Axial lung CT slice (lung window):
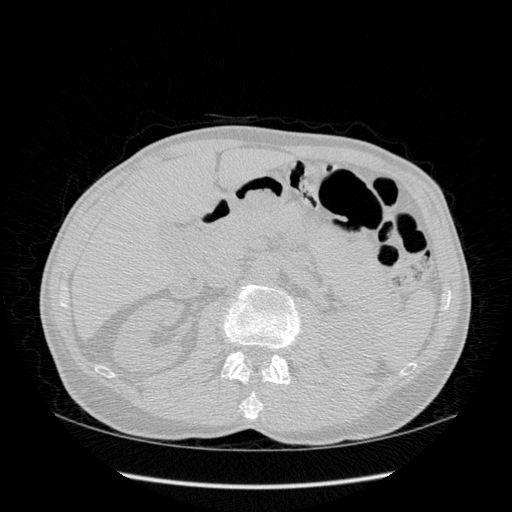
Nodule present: no